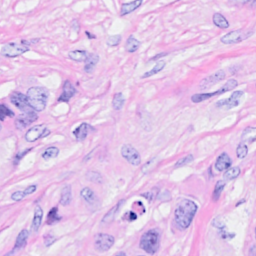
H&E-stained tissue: Breast